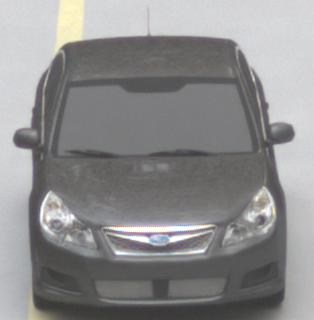
Make: Subaru
Model: Legacy 2.0R
Detailed model: Legacy (IV) Limousine
Model produced from: 2007/09
Model produced until: 2008/10
Doors: 4
Color: gray
Road condition: dry road
Daytime: morning or afternoon
Contrast: low contrast